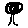
Label: tree